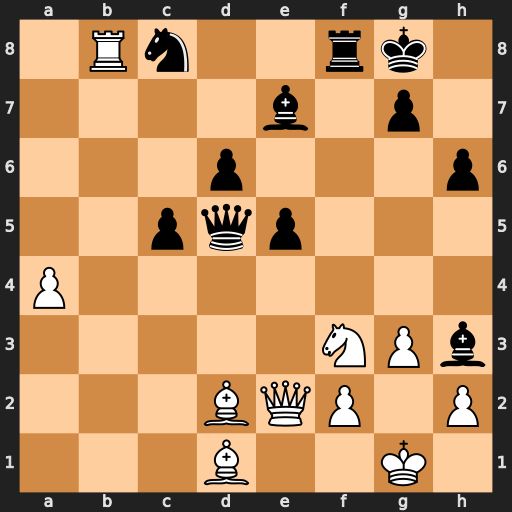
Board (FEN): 1Rn2rk1/4b1p1/3p3p/2pqp3/P7/5NPb/3BQP1P/3B2K1
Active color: w
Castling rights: -
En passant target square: -
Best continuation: Bb3 Qxb3 Rxb3